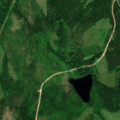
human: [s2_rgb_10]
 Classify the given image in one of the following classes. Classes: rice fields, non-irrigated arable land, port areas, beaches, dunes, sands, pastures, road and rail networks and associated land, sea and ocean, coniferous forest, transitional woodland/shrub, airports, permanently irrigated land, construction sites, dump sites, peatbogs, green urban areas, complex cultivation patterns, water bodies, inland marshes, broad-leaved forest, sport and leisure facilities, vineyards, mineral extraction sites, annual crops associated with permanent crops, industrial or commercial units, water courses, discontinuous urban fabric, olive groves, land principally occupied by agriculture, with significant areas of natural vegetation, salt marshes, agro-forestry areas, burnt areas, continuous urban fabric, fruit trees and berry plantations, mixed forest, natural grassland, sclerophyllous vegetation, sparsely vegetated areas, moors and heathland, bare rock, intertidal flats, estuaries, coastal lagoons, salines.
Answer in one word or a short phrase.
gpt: coniferous forest, mixed forest, transitional woodland/shrub